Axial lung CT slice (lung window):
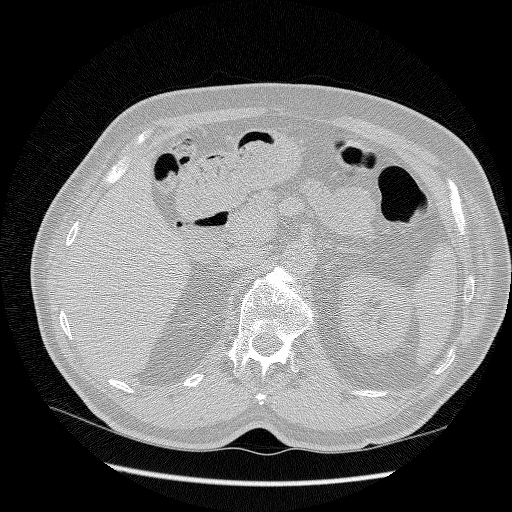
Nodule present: no